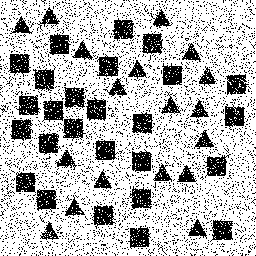
Squares: 26
Triangles: 18
Stars: 0
Total shapes: 44